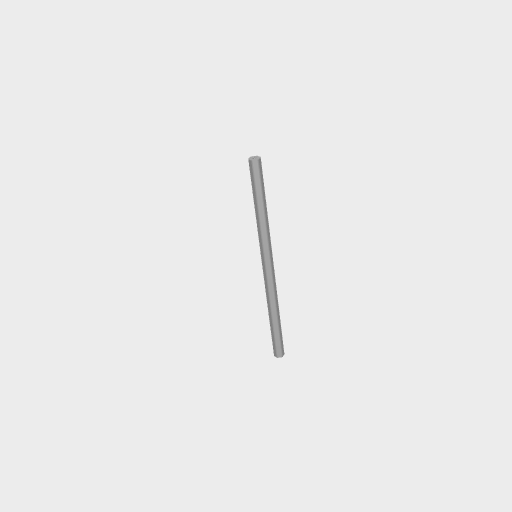
Part: Shaft12ROD240